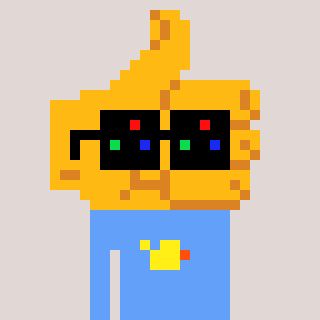
a pixel art character with square black sunglasses, a thumbsup-shaped head and a blue-colored body on a warm background